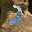
Label: 2